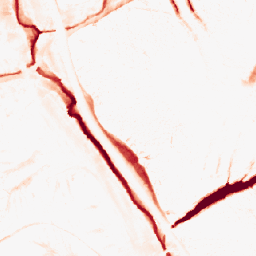
Category: morphological
Decomposition family: tophat
Decomposition parameters: size: 10
mode: black
Upsampling method: nearest
Upsampling parameters: scale: 4
Upsampling scale: 4